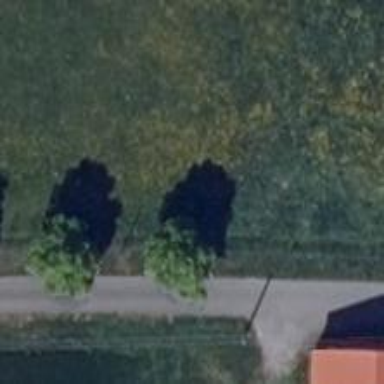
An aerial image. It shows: Row of trees in natural setting.